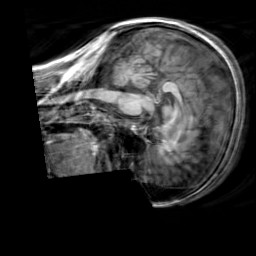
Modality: T1w
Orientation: sagittal
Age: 22
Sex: female
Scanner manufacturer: siemens
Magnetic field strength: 3 T
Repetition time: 2.3 s
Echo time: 0.00303 s